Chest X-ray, AP view. Patient: 63 years old, sex M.
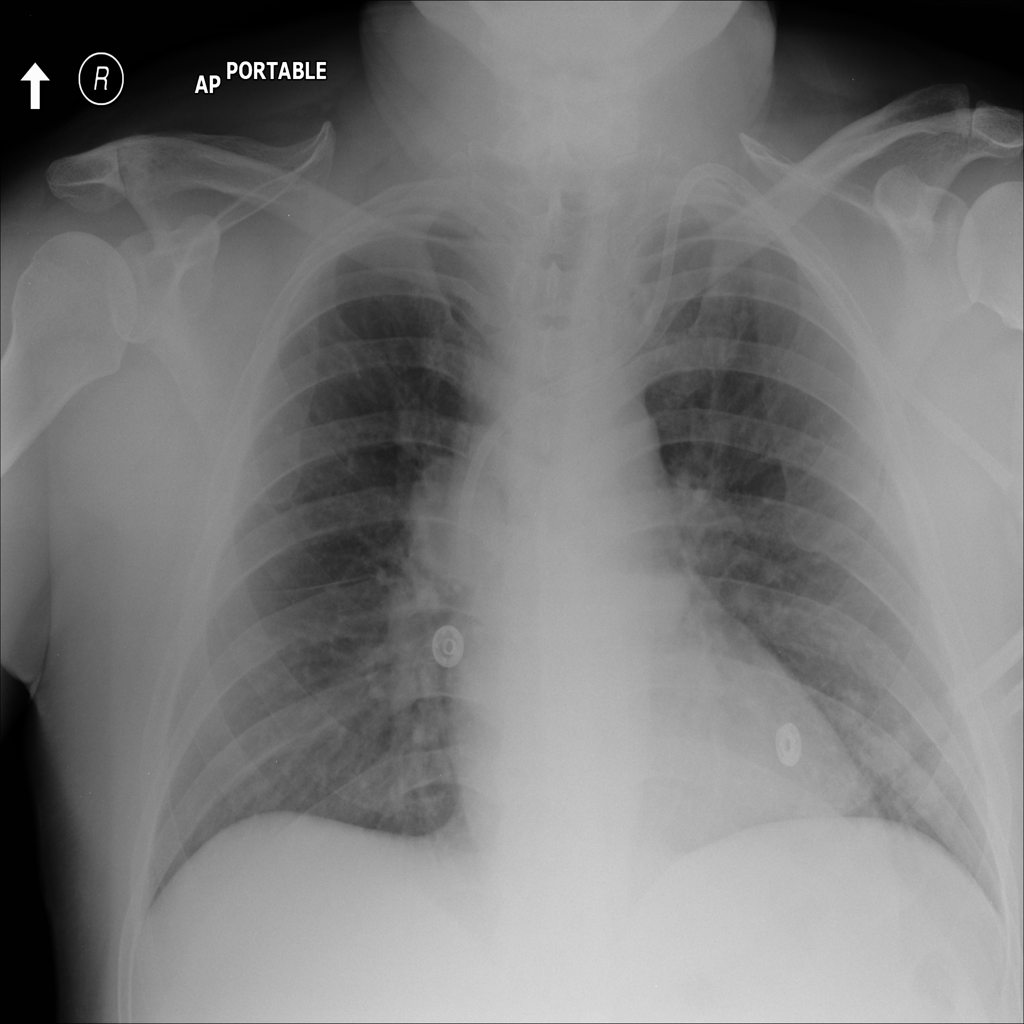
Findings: Mass